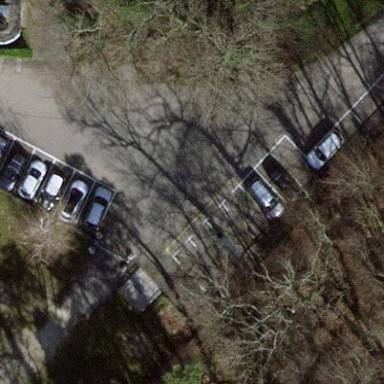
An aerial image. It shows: Parking area.